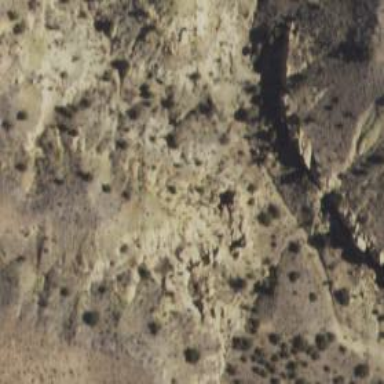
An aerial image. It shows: Natural cliff.